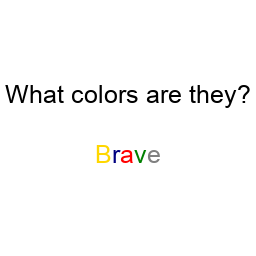
Color: gold, navy, red, green, gray
Background color: white
Question text color: black